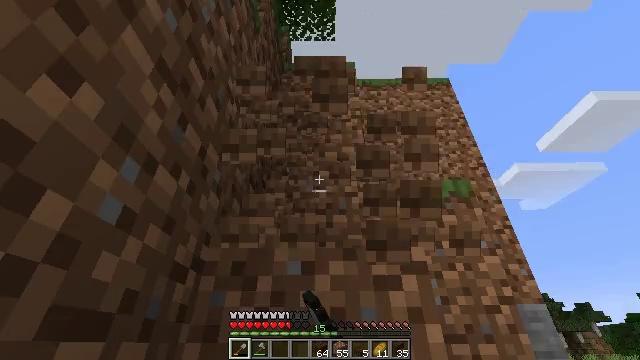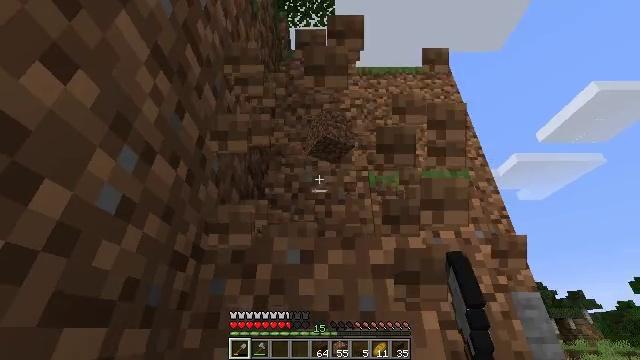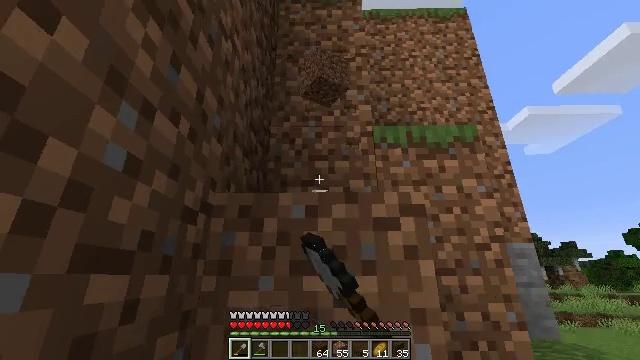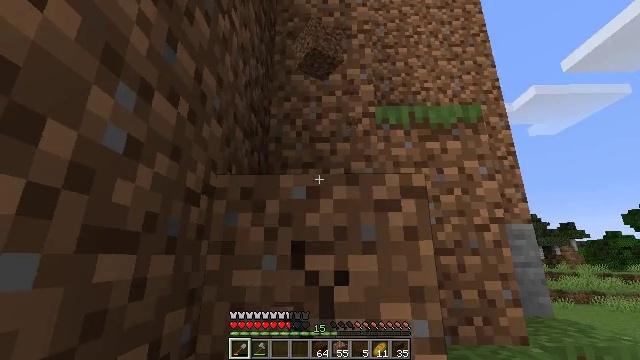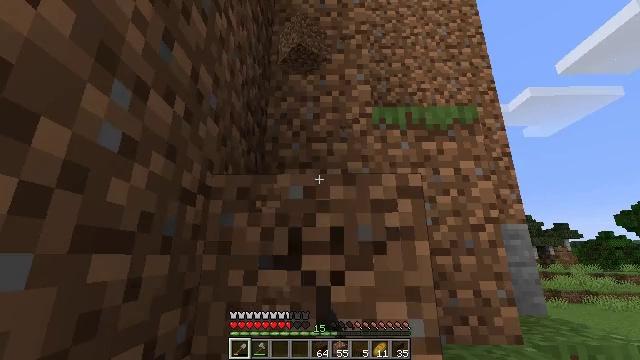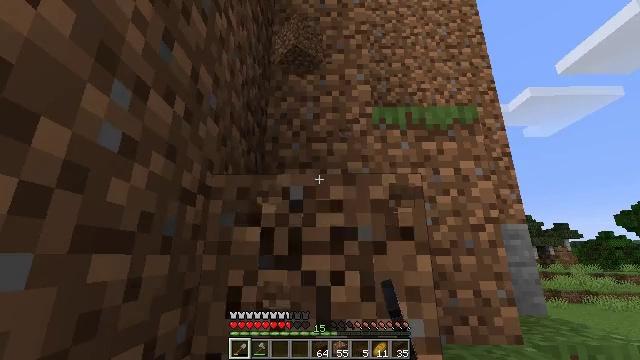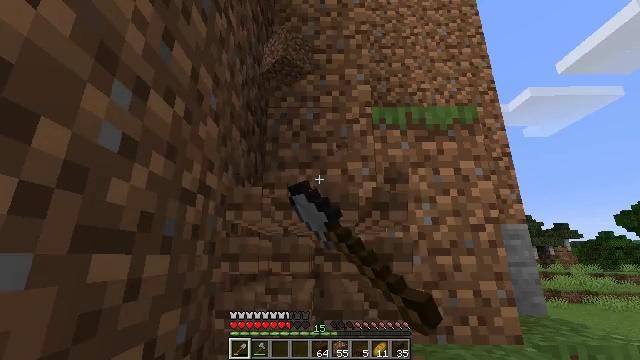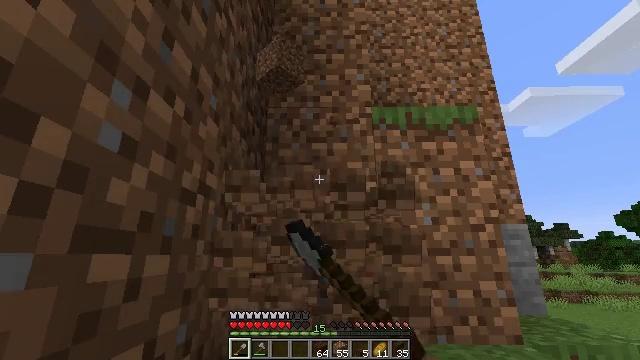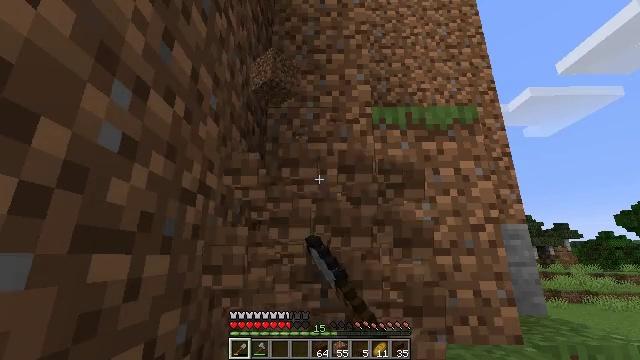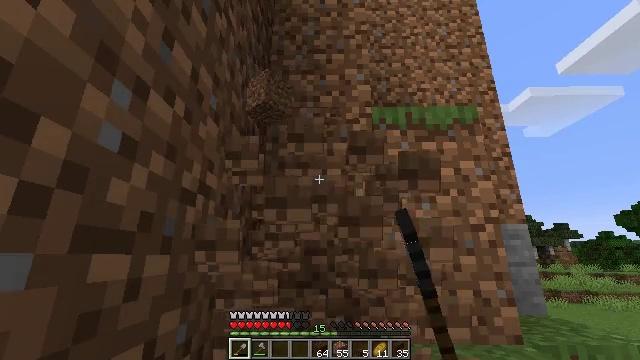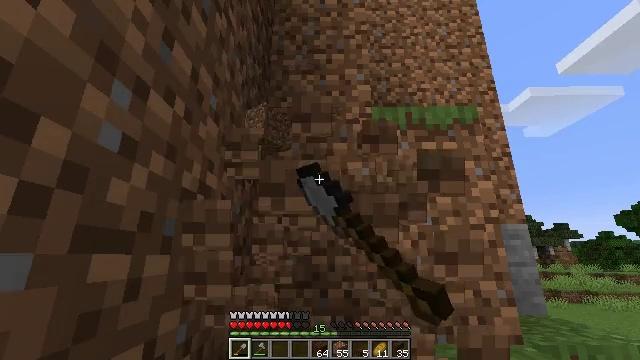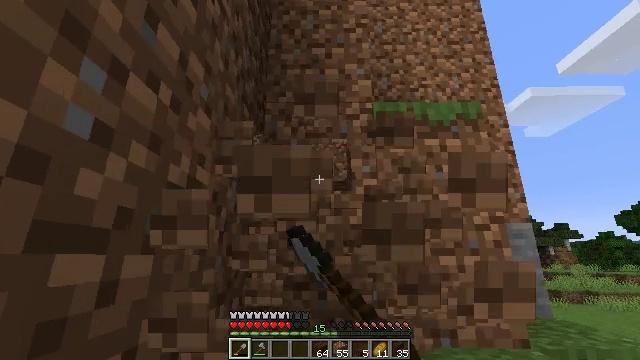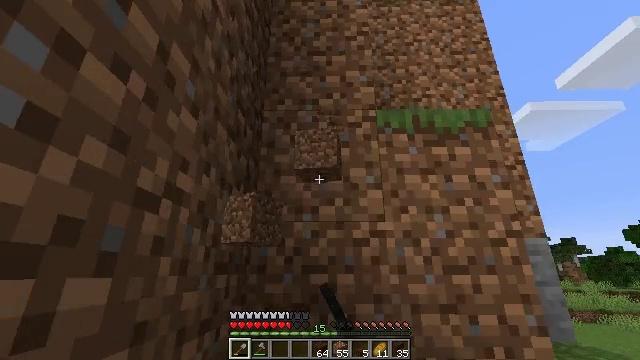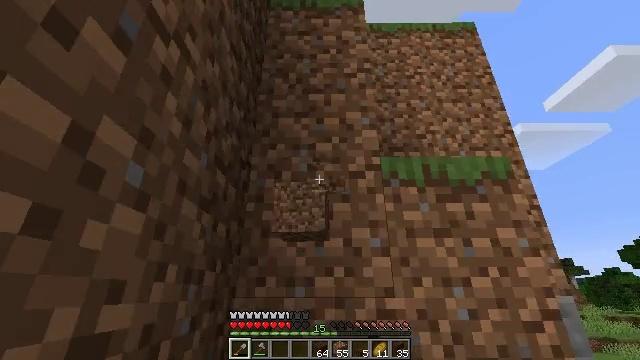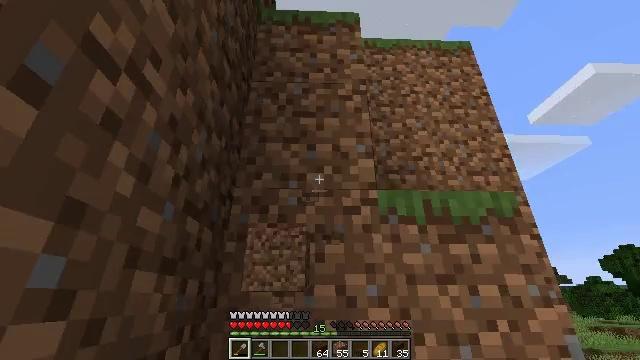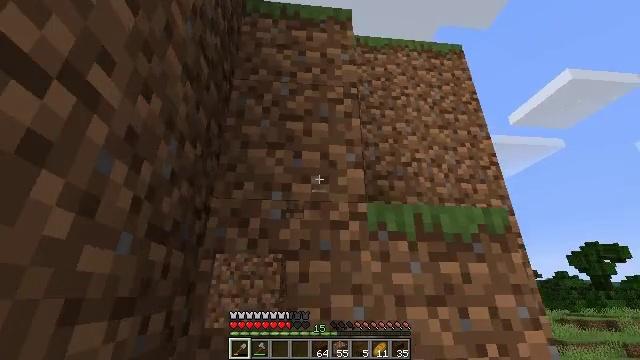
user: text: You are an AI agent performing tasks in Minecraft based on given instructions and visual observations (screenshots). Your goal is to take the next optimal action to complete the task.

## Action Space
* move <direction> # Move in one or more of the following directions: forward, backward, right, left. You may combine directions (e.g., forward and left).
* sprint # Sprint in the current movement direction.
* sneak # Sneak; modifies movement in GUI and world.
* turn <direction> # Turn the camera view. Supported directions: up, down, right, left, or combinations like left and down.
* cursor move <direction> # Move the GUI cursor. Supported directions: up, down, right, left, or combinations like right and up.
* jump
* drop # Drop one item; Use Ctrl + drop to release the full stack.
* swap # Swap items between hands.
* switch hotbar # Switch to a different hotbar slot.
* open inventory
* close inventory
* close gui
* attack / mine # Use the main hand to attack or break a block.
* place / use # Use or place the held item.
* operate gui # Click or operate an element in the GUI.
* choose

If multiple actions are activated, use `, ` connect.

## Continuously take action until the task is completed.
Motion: motion action
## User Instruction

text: Get dirt block.
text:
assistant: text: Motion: turn down, attack / mine
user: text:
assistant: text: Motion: turn down
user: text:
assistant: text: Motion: turn down, attack / mine
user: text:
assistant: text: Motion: attack / mine
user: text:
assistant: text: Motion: attack / mine
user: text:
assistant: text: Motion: attack / mine
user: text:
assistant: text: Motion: attack / mine
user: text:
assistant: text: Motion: attack / mine
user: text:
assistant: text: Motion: attack / mine
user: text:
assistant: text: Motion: attack / mine
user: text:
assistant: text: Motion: move forward, attack / mine
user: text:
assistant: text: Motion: move forward, turn up, attack / mine
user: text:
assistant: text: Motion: move forward, turn right and up, jump
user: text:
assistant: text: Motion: move forward, turn right and up, jump
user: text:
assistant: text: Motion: move forward, turn right and down, jump
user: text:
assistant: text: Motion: move forward, turn right and down
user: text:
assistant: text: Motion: move forward, turn right and down
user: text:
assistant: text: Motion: move forward, turn right
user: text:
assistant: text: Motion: move forward, turn right and down
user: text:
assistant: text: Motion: turn right and down
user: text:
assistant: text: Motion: no_op
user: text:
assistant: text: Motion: attack / mine
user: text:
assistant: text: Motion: attack / mine
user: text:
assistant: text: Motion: attack / mine
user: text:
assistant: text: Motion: turn right and down, attack / mine
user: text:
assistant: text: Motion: turn right, attack / mine
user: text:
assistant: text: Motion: attack / mine
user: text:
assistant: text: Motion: attack / mine
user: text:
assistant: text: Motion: attack / mine
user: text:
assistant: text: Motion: attack / mine